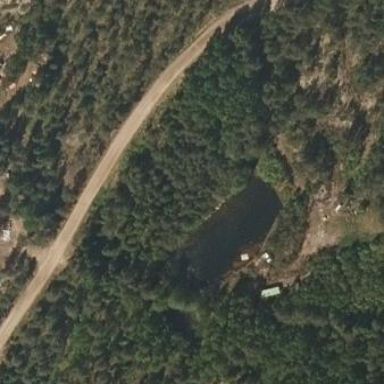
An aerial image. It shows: Pond with natural water.